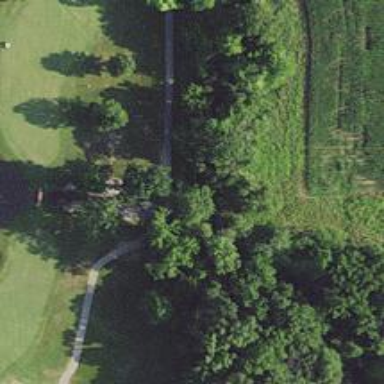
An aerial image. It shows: Path bridge used as golf cartpath.